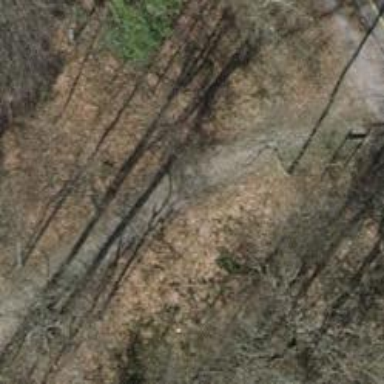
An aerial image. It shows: Gravel path with excellent visibility for trails.